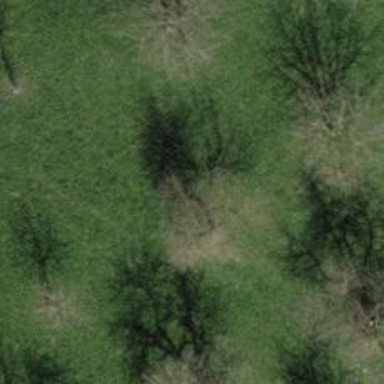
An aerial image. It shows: Beautiful tree in nature.